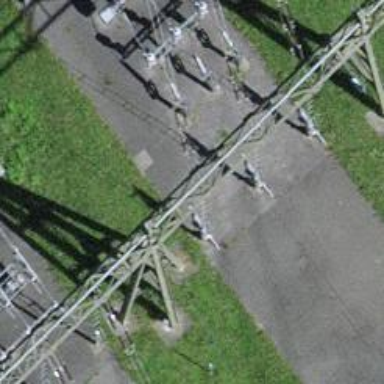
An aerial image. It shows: Insulator used in power systems.